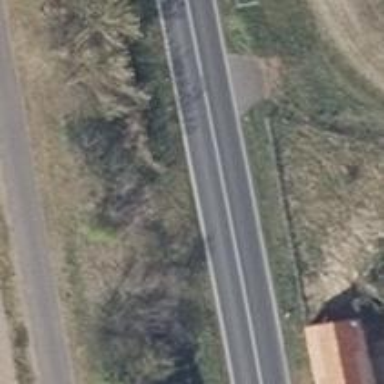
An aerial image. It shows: Primary road with asphalt surface.